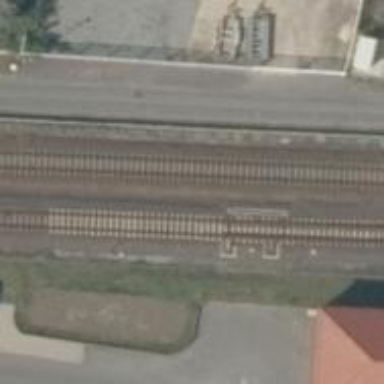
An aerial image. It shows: Railway switch.